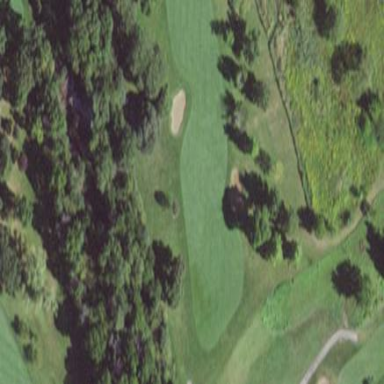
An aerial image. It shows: Area of rough grass used for golf.